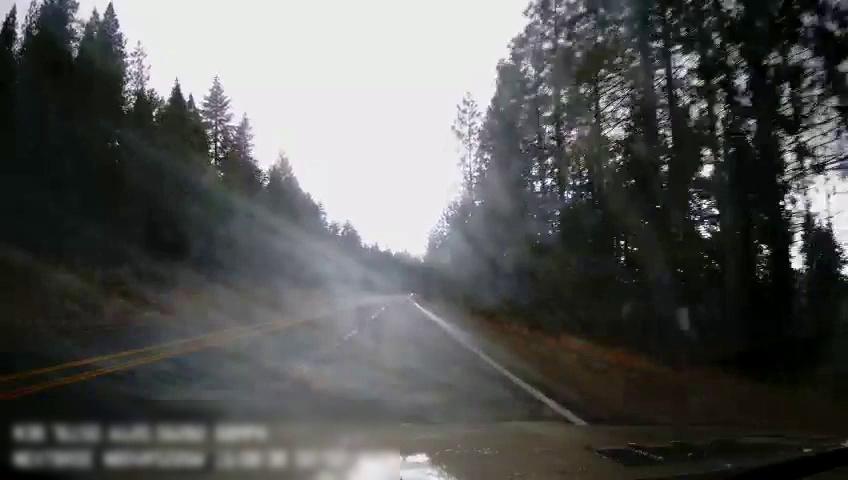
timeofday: Day
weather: Cloudy
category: Drivable Space
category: Lanes | Current Lane
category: Lanes | Current Lane
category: Lanes | Alternate Lane